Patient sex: M
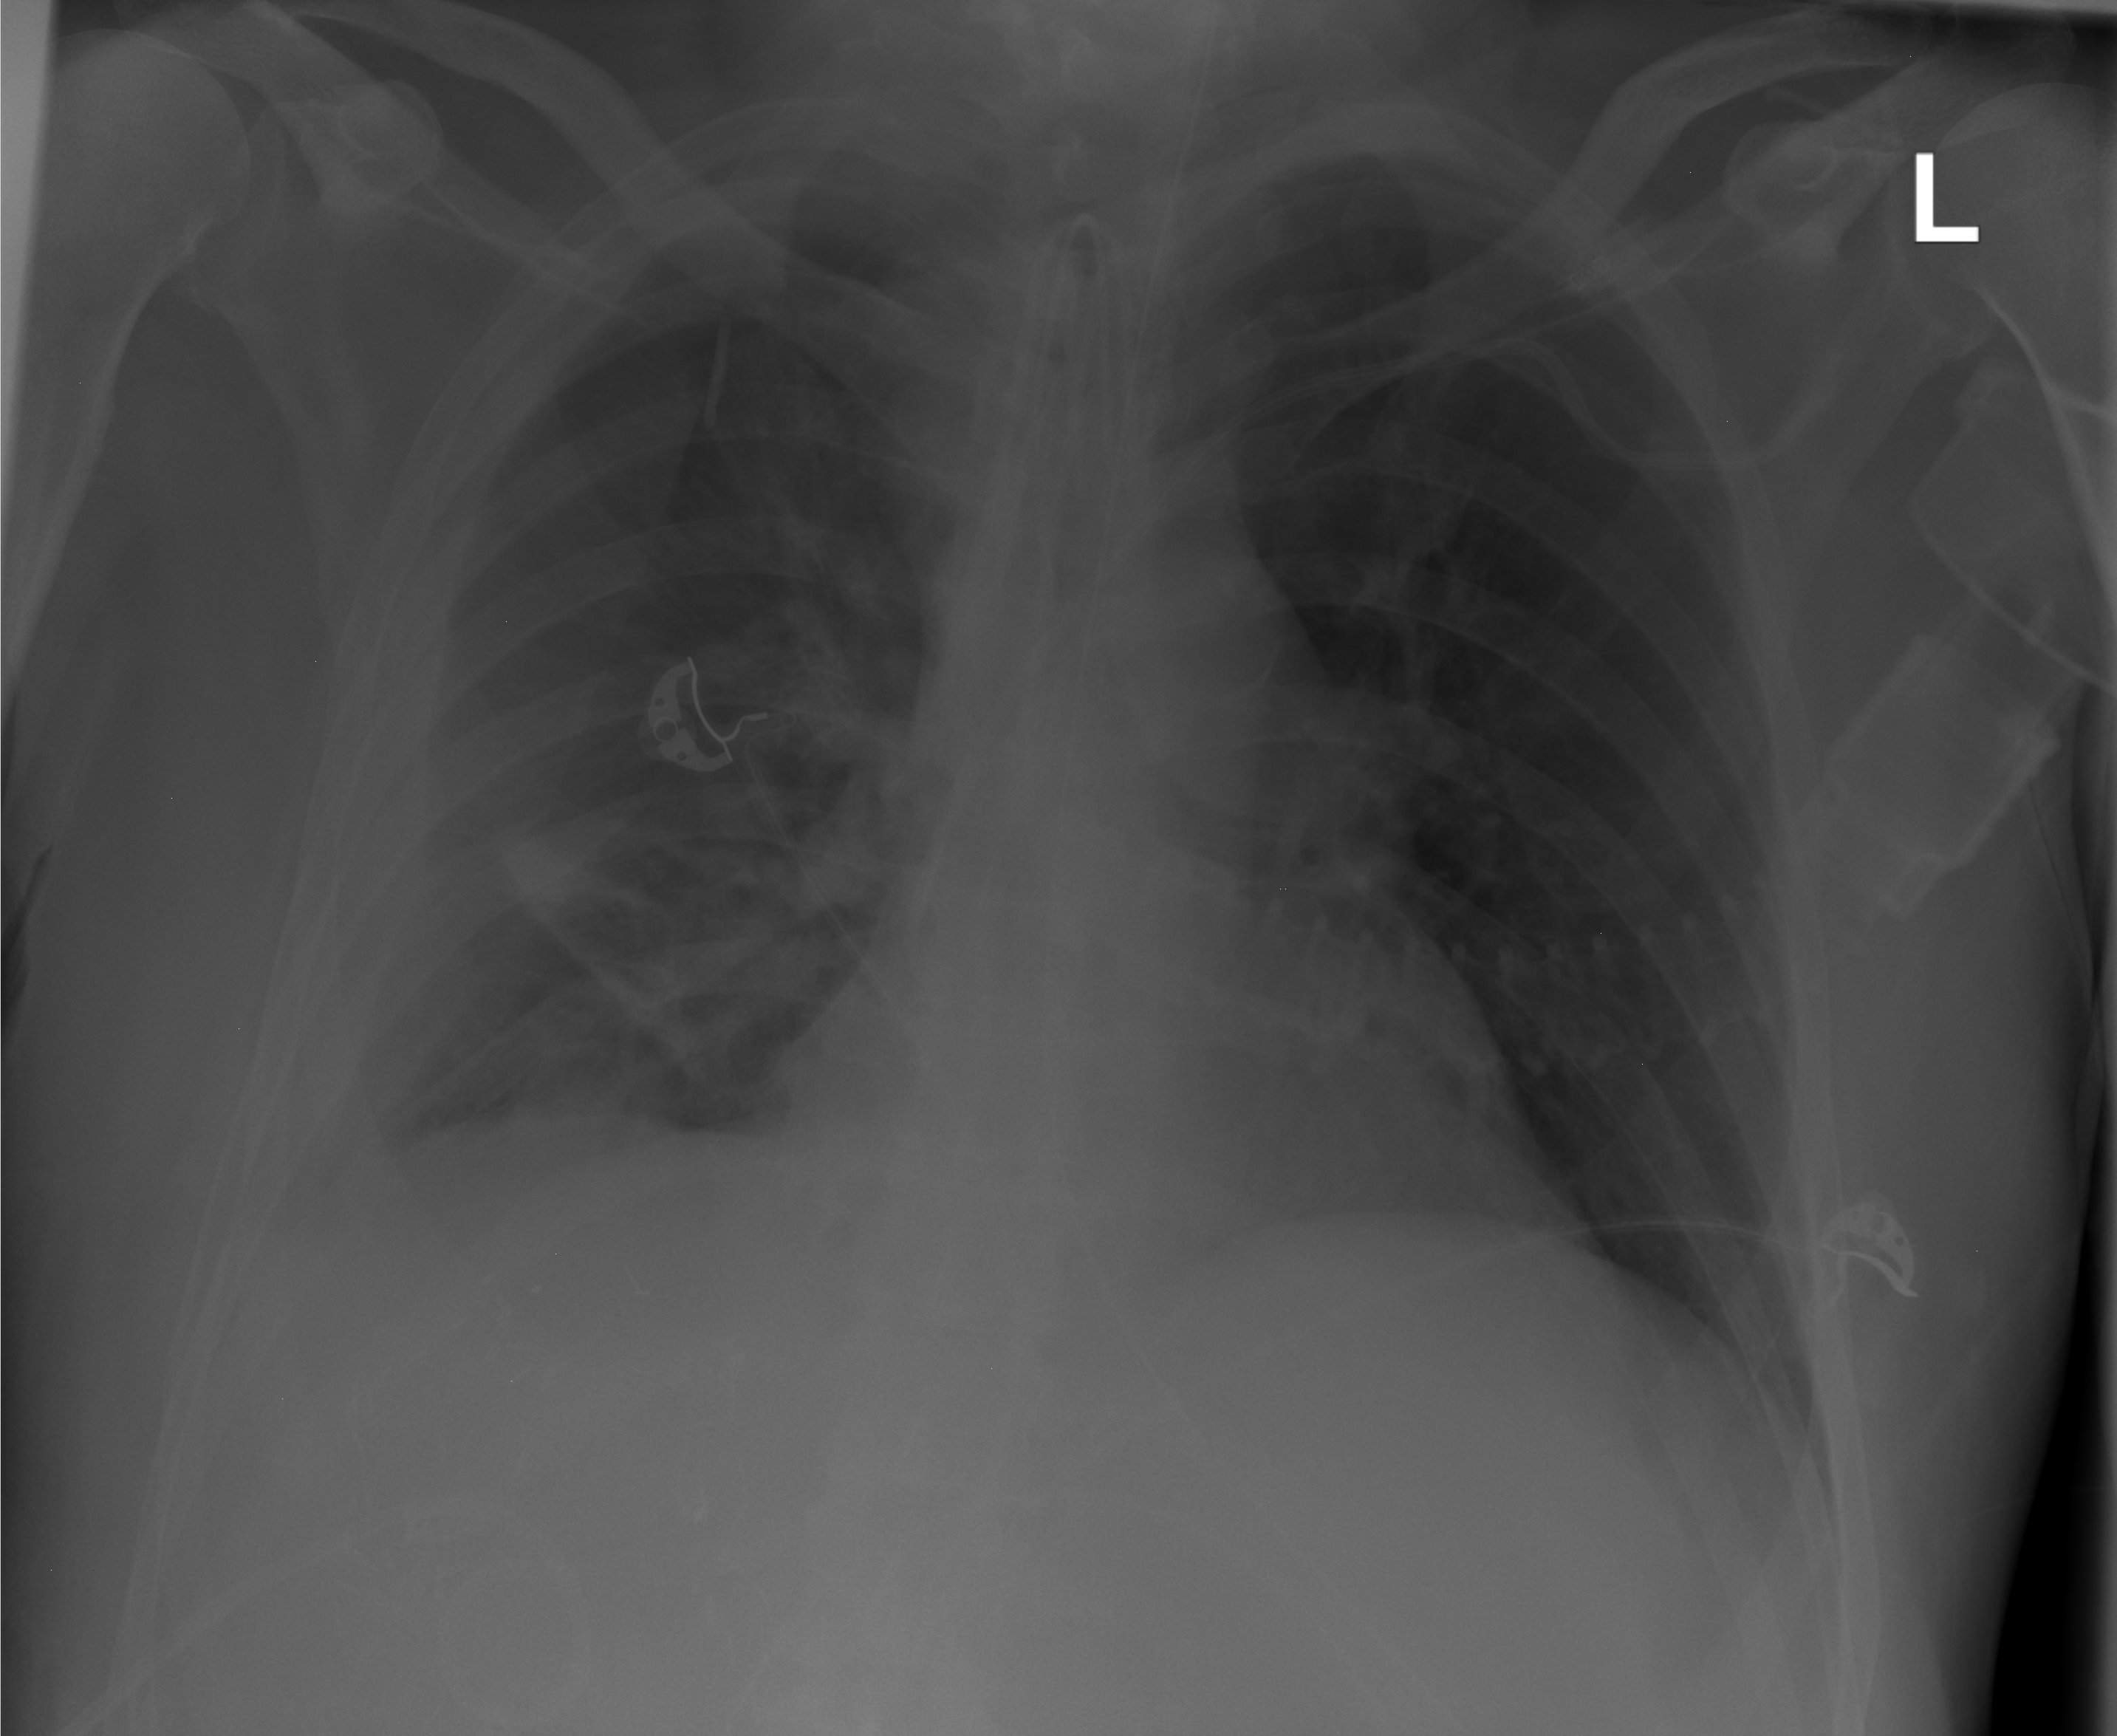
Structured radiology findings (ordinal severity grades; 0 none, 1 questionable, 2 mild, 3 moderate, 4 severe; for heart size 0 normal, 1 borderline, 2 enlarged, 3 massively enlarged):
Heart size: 2
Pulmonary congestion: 2
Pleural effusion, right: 2
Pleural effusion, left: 0
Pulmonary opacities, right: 3
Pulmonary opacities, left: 0
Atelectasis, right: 2
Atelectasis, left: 0